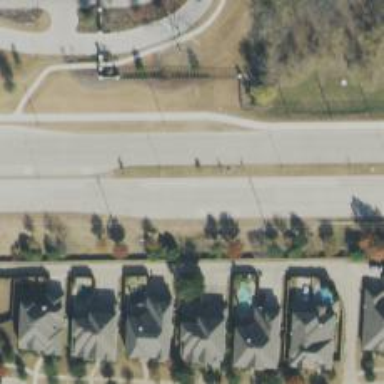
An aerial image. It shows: Secondary road.